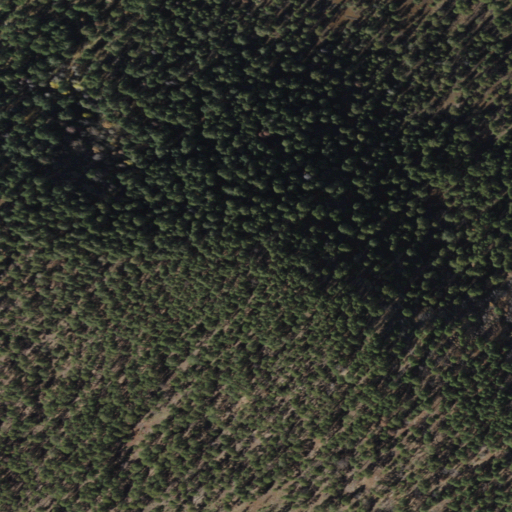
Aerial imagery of mountain in Arizona named Pulp Burn Knoll containing only evergreen forest